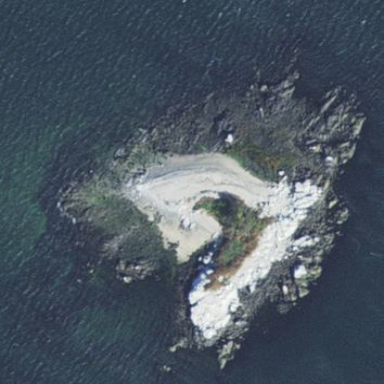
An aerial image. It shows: Islet along the natural coastline.